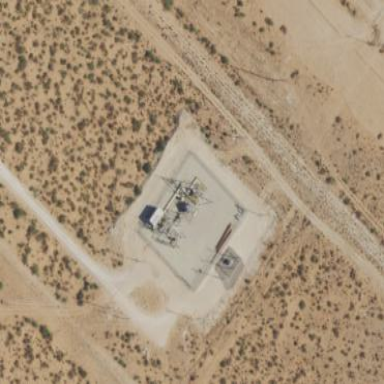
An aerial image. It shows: Industrial power substation enclosed by fence.